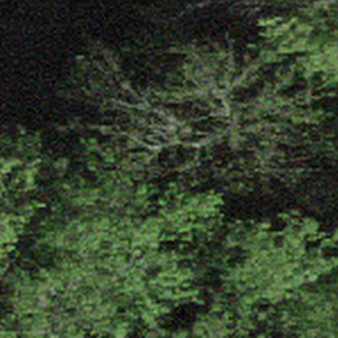
Label: other